Question: In MVC 4, you could install this package <URL> and this would add lots of HTML helpers.
Once istalled you could send alert to view right from controller.
For example:
'''
public class AccountController : BaseController
{
public ActionResult AlertExample()
{
Success("This is a success alert");
Error("This is error alert");
Information("This is information alert");
...
etc.
}
}
'''
This would send the success alert right from controller to the view.
I've tried to implement same thing from the project I mentioned.
So, this is what I've added to my project.
'''
public class BaseController : Controller
{
//
// GET: /Base/
public void Warning(string message)
{
TempData.Add(Alerts.WARNING, message);
}
public void Success(string message)
{
TempData.Add(Alerts.SUCCESS, message);
}
public void Information(string message)
{
TempData.Add(Alerts.INFORMATION, message);
}
public void Error(string message)
{
TempData.Add(Alerts.ERROR, message);
}
}
'''
'''
namespace BootstrapSupport
{
public class ControlGroup : IDisposable
{
private readonly HtmlHelper _html;
public ControlGroup(HtmlHelper html)
{
_html = html;
}
public void Dispose()
{
_html.ViewContext.Writer.Write(_html.EndControlGroup());
}
}
public static class ControlGroupExtensions
{
public static IHtmlString BeginControlGroupFor<T>(this HtmlHelper<T> html, Expression<Func<T, object>> modelProperty)
{
return BeginControlGroupFor(html, modelProperty, null);
}
public static IHtmlString BeginControlGroupFor<T>(this HtmlHelper<T> html, Expression<Func<T, object>> modelProperty, object htmlAttributes)
{
return BeginControlGroupFor(html, modelProperty,
HtmlHelper.AnonymousObjectToHtmlAttributes(htmlAttributes));
}
public static IHtmlString BeginControlGroupFor<T>(this HtmlHelper<T> html, Expression<Func<T, object>> modelProperty, IDictionary<string, object> htmlAttributes)
{
string propertyName = ExpressionHelper.GetExpressionText(modelProperty);
return BeginControlGroupFor(html, propertyName, null);
}
public static IHtmlString BeginControlGroupFor<T>(this HtmlHelper<T> html, string propertyName)
{
return BeginControlGroupFor(html, propertyName, null);
}
public static IHtmlString BeginControlGroupFor<T>(this HtmlHelper<T> html, string propertyName, object htmlAttributes)
{
return BeginControlGroupFor(html, propertyName, HtmlHelper.AnonymousObjectToHtmlAttributes(htmlAttributes));
}
public static IHtmlString BeginControlGroupFor<T>(this HtmlHelper<T> html, string propertyName, IDictionary<string, object> htmlAttributes)
{
var controlGroupWrapper = new TagBuilder("div");
controlGroupWrapper.MergeAttributes(htmlAttributes);
controlGroupWrapper.AddCssClass("control-group");
string partialFieldName = propertyName;
string fullHtmlFieldName =
html.ViewContext.ViewData.TemplateInfo.GetFullHtmlFieldName(partialFieldName);
if (!html.ViewData.ModelState.IsValidField(fullHtmlFieldName))
{
controlGroupWrapper.AddCssClass("error");
}
string openingTag = controlGroupWrapper.ToString(TagRenderMode.StartTag);
return MvcHtmlString.Create(openingTag);
}
public static IHtmlString EndControlGroup(this HtmlHelper html)
{
return MvcHtmlString.Create("</div>");
}
public static ControlGroup ControlGroupFor<T>(this HtmlHelper<T> html, Expression<Func<T, object>> modelProperty)
{
return ControlGroupFor(html, modelProperty, null);
}
public static ControlGroup ControlGroupFor<T>(this HtmlHelper<T> html, Expression<Func<T, object>> modelProperty, object htmlAttributes)
{
string propertyName = ExpressionHelper.GetExpressionText(modelProperty);
return ControlGroupFor(html, propertyName, HtmlHelper.AnonymousObjectToHtmlAttributes(htmlAttributes));
}
public static ControlGroup ControlGroupFor<T>(this HtmlHelper<T> html, string propertyName)
{
return ControlGroupFor(html, propertyName, null);
}
public static ControlGroup ControlGroupFor<T>(this HtmlHelper<T> html, string propertyName, object htmlAttributes)
{
return ControlGroupFor(html, propertyName, HtmlHelper.AnonymousObjectToHtmlAttributes(htmlAttributes));
}
public static ControlGroup ControlGroupFor<T>(this HtmlHelper<T> html, string propertyName, IDictionary<string, object> htmlAttributes)
{
html.ViewContext.Writer.Write(BeginControlGroupFor(html, propertyName, htmlAttributes));
return new ControlGroup(html);
}
}
public static class Alerts
{
public const string SUCCESS = "success";
public const string WARNING = "warning";
public const string ERROR = "error";
public const string INFORMATION = "info";
public static string[] ALL
{
get { return new[] { SUCCESS, WARNING, INFORMATION, ERROR }; }
}
}
}
'''
'''
namespace BootstrapSupport
{
public static class DefaultScaffoldingExtensions
{
public static string GetControllerName(this Type controllerType)
{
return controllerType.Name.Replace("Controller", String.Empty);
}
public static string GetActionName(this LambdaExpression actionExpression)
{
return ((MethodCallExpression)actionExpression.Body).Method.Name;
}
public static PropertyInfo[] VisibleProperties(this IEnumerable Model)
{
var elementType = Model.GetType().GetElementType();
if (elementType == null)
{
elementType = Model.GetType().GetGenericArguments()[0];
}
return elementType.GetProperties().Where(info => info.Name != elementType.IdentifierPropertyName()).ToArray();
}
public static PropertyInfo[] VisibleProperties(this Object model)
{
return model.GetType().GetProperties().Where(info => info.Name != model.IdentifierPropertyName()).ToArray();
}
public static RouteValueDictionary GetIdValue(this object model)
{
var v = new RouteValueDictionary();
v.Add(model.IdentifierPropertyName(), model.GetId());
return v;
}
public static object GetId(this object model)
{
return model.GetType().GetProperty(model.IdentifierPropertyName()).GetValue(model, new object[0]);
}
public static string IdentifierPropertyName(this Object model)
{
return IdentifierPropertyName(model.GetType());
}
public static string IdentifierPropertyName(this Type type)
{
if (type.GetProperties().Any(info => info.PropertyType.AttributeExists<System.ComponentModel.DataAnnotations.KeyAttribute>()))
{
return
type.GetProperties().First(
info => info.PropertyType.AttributeExists<System.ComponentModel.DataAnnotations.KeyAttribute>())
.Name;
}
else if (type.GetProperties().Any(p => p.Name.Equals("id", StringComparison.CurrentCultureIgnoreCase)))
{
return
type.GetProperties().First(
p => p.Name.Equals("id", StringComparison.CurrentCultureIgnoreCase)).Name;
}
return "";
}
public static string GetLabel(this PropertyInfo propertyInfo)
{
var meta = ModelMetadataProviders.Current.GetMetadataForProperty(null, propertyInfo.DeclaringType, propertyInfo.Name);
return meta.GetDisplayName();
}
public static string ToSeparatedWords(this string value)
{
return Regex.Replace(value, "([A-Z][a-z])", " $1").Trim();
}
}
public static class PropertyInfoExtensions
{
public static bool AttributeExists<T>(this PropertyInfo propertyInfo) where T : class
{
var attribute = propertyInfo.GetCustomAttributes(typeof(T), false)
.FirstOrDefault() as T;
if (attribute == null)
{
return false;
}
return true;
}
public static bool AttributeExists<T>(this Type type) where T : class
{
var attribute = type.GetCustomAttributes(typeof(T), false).FirstOrDefault() as T;
if (attribute == null)
{
return false;
}
return true;
}
public static T GetAttribute<T>(this Type type) where T : class
{
return type.GetCustomAttributes(typeof(T), false).FirstOrDefault() as T;
}
public static T GetAttribute<T>(this PropertyInfo propertyInfo) where T : class
{
return propertyInfo.GetCustomAttributes(typeof(T), false).FirstOrDefault() as T;
}
public static string LabelFromType(Type @type)
{
var att = GetAttribute<DisplayNameAttribute>(@type);
return att != null ? att.DisplayName
: @type.Name.ToSeparatedWords();
}
public static string GetLabel(this Object Model)
{
return LabelFromType(Model.GetType());
}
public static string GetLabel(this IEnumerable Model)
{
var elementType = Model.GetType().GetElementType();
if (elementType == null)
{
elementType = Model.GetType().GetGenericArguments()[0];
}
return LabelFromType(elementType);
}
}
//public static class HtmlHelperExtensions
//{
// public static MvcHtmlString TryPartial(this HtmlHelper helper, string viewName, object model)
// {
// try
// {
// return helper.Partial(viewName, model);
// }
// catch (Exception)
// {
// }
// return MvcHtmlString.Empty;
// }
//}
}
'''
and the partial View
'''
@using BootstrapSupport
@if (TempData.ContainsKey(Alerts.WARNING))
{
<div class="alert alert-block">
<a class="close" data-dismiss="alert" href="#">x</a>
<h4 class="toast-title">Attention!</h4>
@TempData[Alerts.WARNING]
</div>
}
@foreach (string key in Alerts.ALL.Except(new[] { Alerts.WARNING }))
{
if (TempData.ContainsKey(key))
{
<div class="toast toast-top-full-width toast-key">
<button type="button" class="toast-close-button" data-dismiss="alert">x</button>
@TempData[key]
</div>
}
}
'''
After all this I can send alert messages right from controller:
And it works!
For example
'''
public ActionResult Test()
{
Success("Person was successfully added to your addressbook");
}
'''
above code would result this in view

but it is just displaying as content block. Not as I expected to work, as it just appears in view, no effect, nothing. I wanted it to work as in this site <URL>.
'_alert'
Something like below? Thats just idea, because of my lack of knowledge of Javascript and jquery i couldn't make it work
'''
@*if (TempData.ContainsKey(key))
{
<div class="toastMessageHolder" style="display: none">
<div class="toastMessage">@TempData[key]</div>
<div class="toastMessageType">@key</div>
</div>
if($(".toastMessageHolder"))
{
//loop all toastMessageHolders
$(".toastMessageHolder").foreach(function(){
var message = $(".toastMessage", this).html();
var messageType = $(".toastMessageType", this).html();
});
//feed this parameters to javascript
}*@
'''
Could somebody help me how to make my growling from controller behave as mentioned in example of <URL>?
If I had to growl from any normal view if I hadn't implemented sending msgs from controller to view this is how I would do using toastr:
'''
function foo(response) {
if (response.SomeTest) {
toastr.error(response.ErrorMessage, "Error");
}
else {
$(@Html.IdFor(m=>m.abc)).val('');
}
};
'''
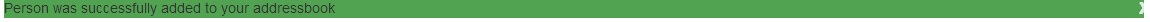
Answer: This is what I ended up doing.
_alert view(partial). To send alert messages right from controller.
'''
@using BootstrapSupport
<script>
toastr.options = {
closeButton: true,
debug: false,
positionClass: "toast-top-full-width",
onclick: null,
showDuration: "300",
hideDuration: "1000",
timeOut: "5000",
extendedTimeOut: "1000",
showEasing: "swing",
hideEasing: "linear",
showMethod: "fadeIn",
hideMethod: "fadeOut"
}
</script>
@if (TempData.ContainsKey(Alerts.SUCCESS))
{
foreach (var value in TempData.Values)
{
<script>
toastr.success("@value.ToString()");
</script>
}
TempData.Remove(Alerts.SUCCESS);
}
@if (TempData.ContainsKey(Alerts.ERROR))
{
foreach (var value in TempData.Values)
{
<script>
toastr.error("@value.ToString()");
</script>
}
TempData.Remove(Alerts.ERROR);
}
@if (TempData.ContainsKey(Alerts.INFORMATION))
{
foreach (var value in TempData.Values)
{
<script>
toastr.warning("@value.ToString()");
</script>
}
TempData.Remove(Alerts.INFORMATION);
}
@if (TempData.ContainsKey(Alerts.WARNING))
{
foreach (var value in TempData.Values)
{
<script>
toastr.warning("@value.ToString()");
</script>
}
TempData.Remove(Alerts.WARNING);
}
'''